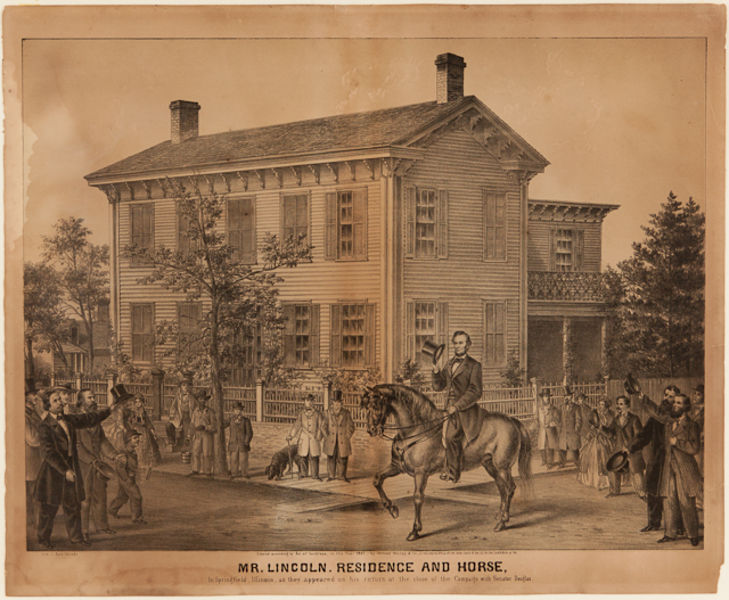
Titel: Mr. Lincoln, Residence and Horse
Künstler: Louis Kurz
Standort: Amherst (Massachusetts, USA)
Institution: Mead Art Museum, Amherst College
Schlagwörter: crowd, hat, men, people, window, women, old, painting, portrait, windows, woman, picture, print, brown, wood, man, sky, tree, building, house, roof, street, trees, suit, america, path, cap, dog, hats, beard, rope, tie, scene, suits, fence, town, city, human, parade, waving, history, mansion, american, home, horse, hero, riding, chimney, chimneys, top hat, residence, humans, stick, civil war, historic, cylinder, victory, estate, and, horseback, hourse, tress, neighborhood, anima, stovepipe hat, vintage, abraham lincoln, lincoln, above, united states, greeting, abraham, tip, hosue, president, abe lincoln, cylindre, president lincoln, mr. lincoln. residence and horse, residence and horse, mr. lincoln, emancipation proclamation, farwell, springfield, resicence